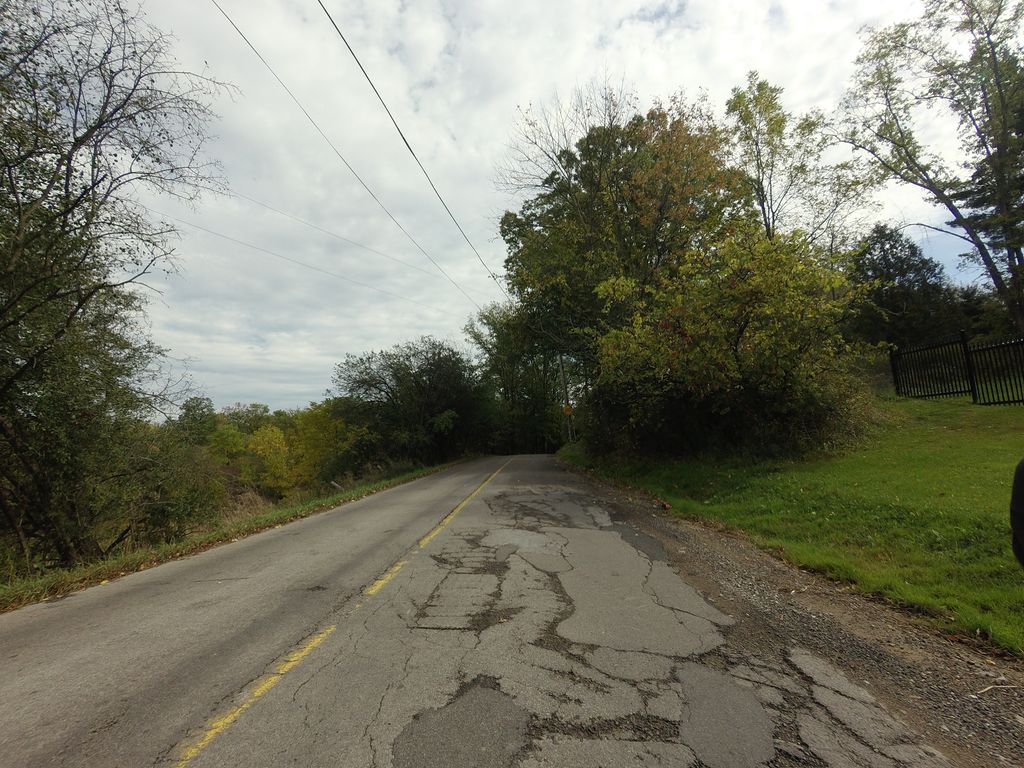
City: hamilton